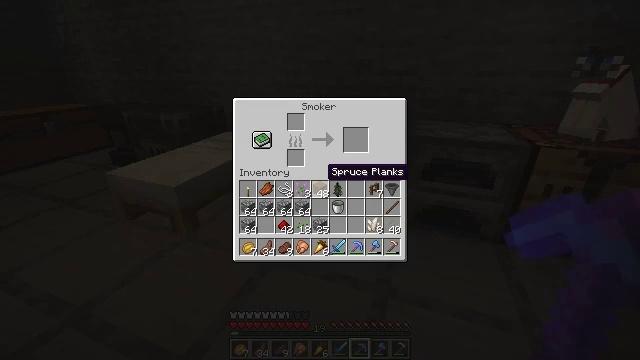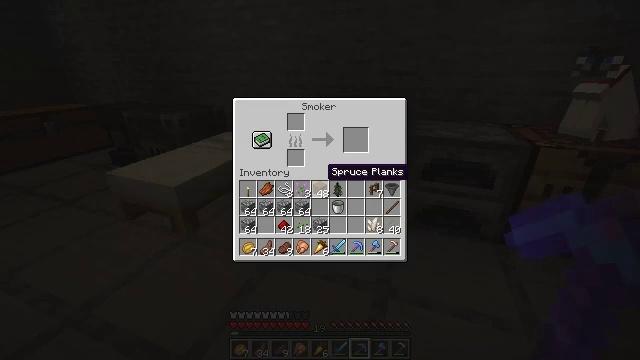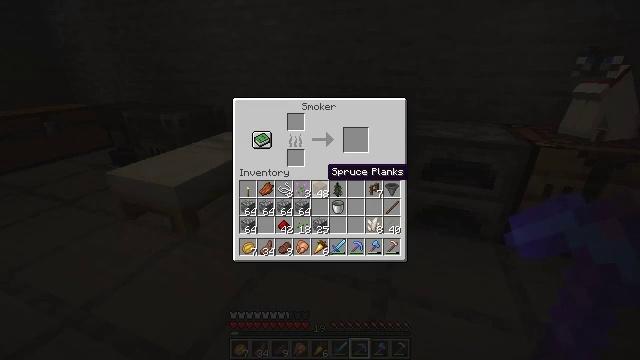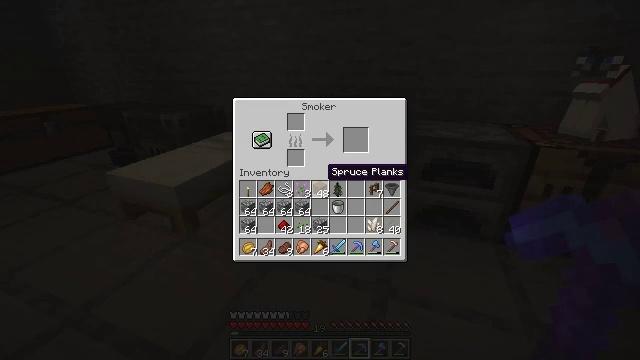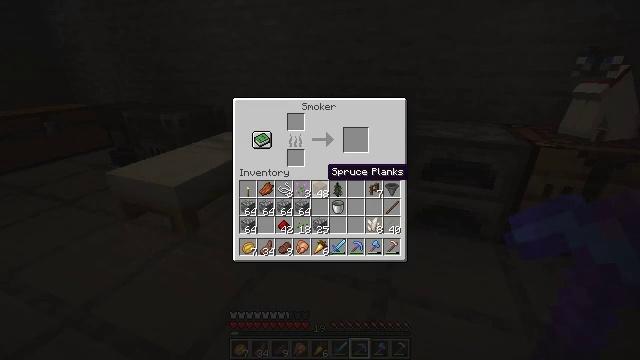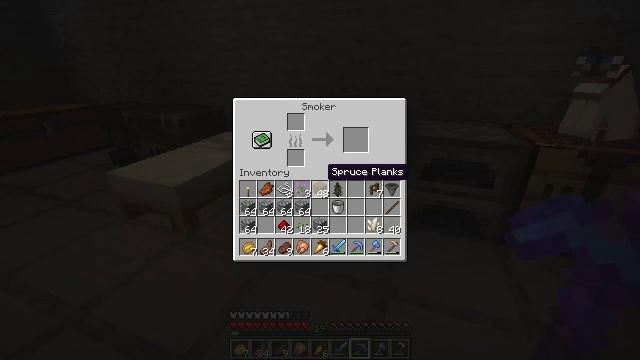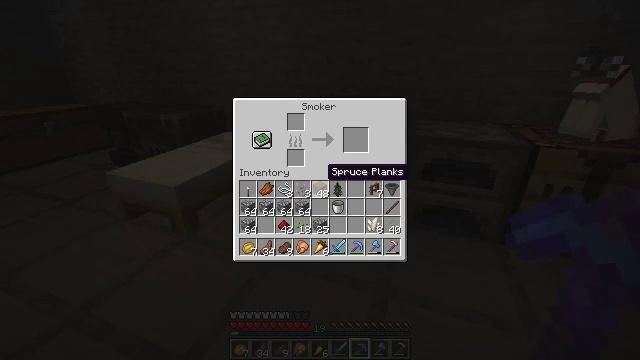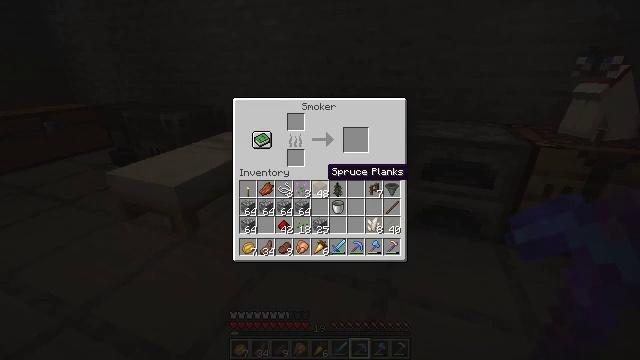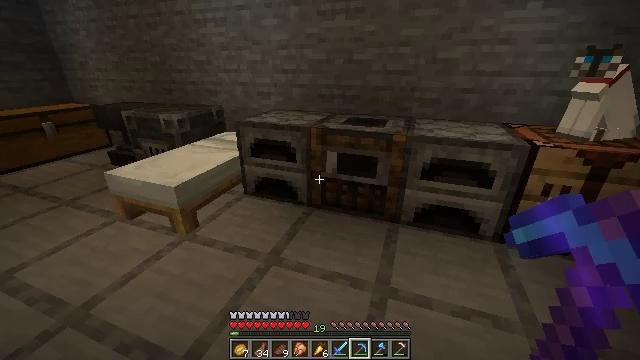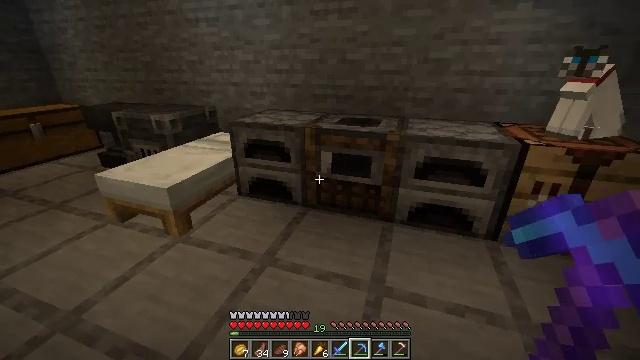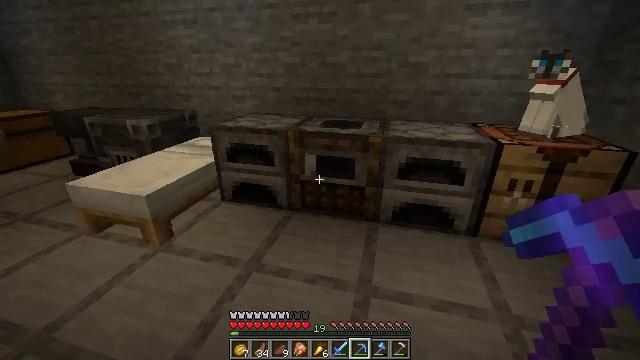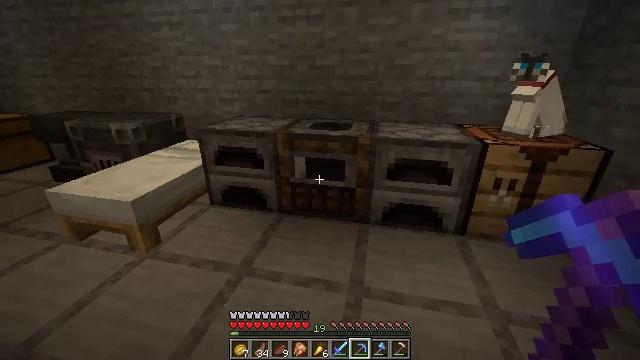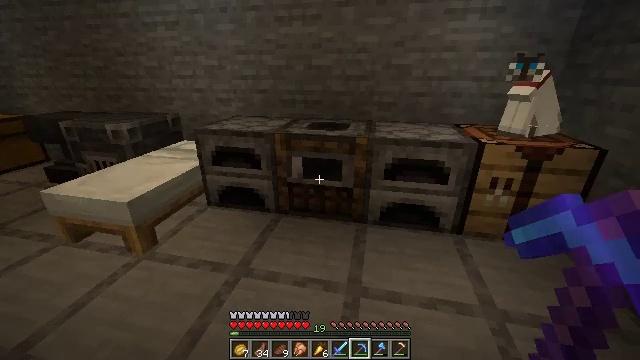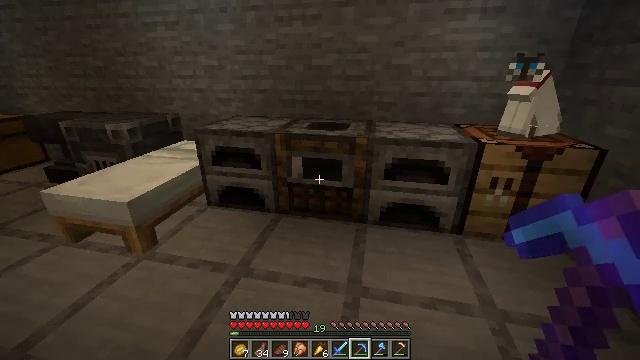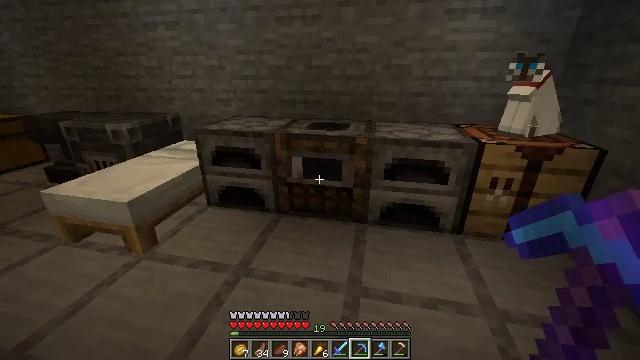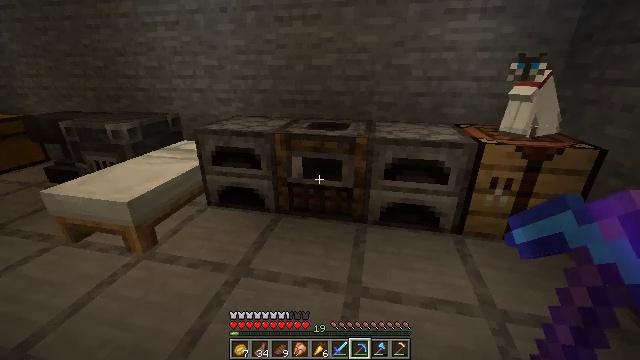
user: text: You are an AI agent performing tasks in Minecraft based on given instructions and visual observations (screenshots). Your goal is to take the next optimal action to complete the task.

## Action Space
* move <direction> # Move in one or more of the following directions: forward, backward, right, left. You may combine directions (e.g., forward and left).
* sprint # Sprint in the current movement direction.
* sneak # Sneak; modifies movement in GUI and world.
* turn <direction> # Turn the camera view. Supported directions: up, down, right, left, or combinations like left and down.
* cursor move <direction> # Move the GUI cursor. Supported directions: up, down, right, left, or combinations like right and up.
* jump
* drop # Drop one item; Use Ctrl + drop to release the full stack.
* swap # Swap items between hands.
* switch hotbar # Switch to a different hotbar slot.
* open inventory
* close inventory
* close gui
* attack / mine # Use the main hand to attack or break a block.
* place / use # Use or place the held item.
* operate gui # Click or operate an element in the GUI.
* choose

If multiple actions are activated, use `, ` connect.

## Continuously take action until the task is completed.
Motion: motion action
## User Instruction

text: Gather wheat by left-clicking on it.
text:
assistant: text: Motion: no_op
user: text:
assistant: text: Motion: no_op
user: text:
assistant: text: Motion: no_op
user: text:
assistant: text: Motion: no_op
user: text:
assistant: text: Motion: no_op
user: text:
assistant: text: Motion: no_op
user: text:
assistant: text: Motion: no_op
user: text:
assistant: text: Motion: no_op
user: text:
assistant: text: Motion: turn right
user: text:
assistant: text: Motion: turn right
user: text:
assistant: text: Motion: turn right
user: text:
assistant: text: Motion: no_op
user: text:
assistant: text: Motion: no_op
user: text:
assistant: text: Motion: no_op
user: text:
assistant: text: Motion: use / place
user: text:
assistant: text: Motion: use / place
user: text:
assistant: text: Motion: use / place
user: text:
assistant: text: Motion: use / place
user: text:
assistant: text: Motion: no_op
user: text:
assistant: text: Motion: no_op
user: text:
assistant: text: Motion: no_op
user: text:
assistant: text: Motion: no_op
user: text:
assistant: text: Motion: no_op
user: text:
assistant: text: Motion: no_op
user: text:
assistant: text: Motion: no_op
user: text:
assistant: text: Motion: no_op
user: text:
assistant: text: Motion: no_op
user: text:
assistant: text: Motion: turn right
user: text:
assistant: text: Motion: turn right
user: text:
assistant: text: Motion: turn right